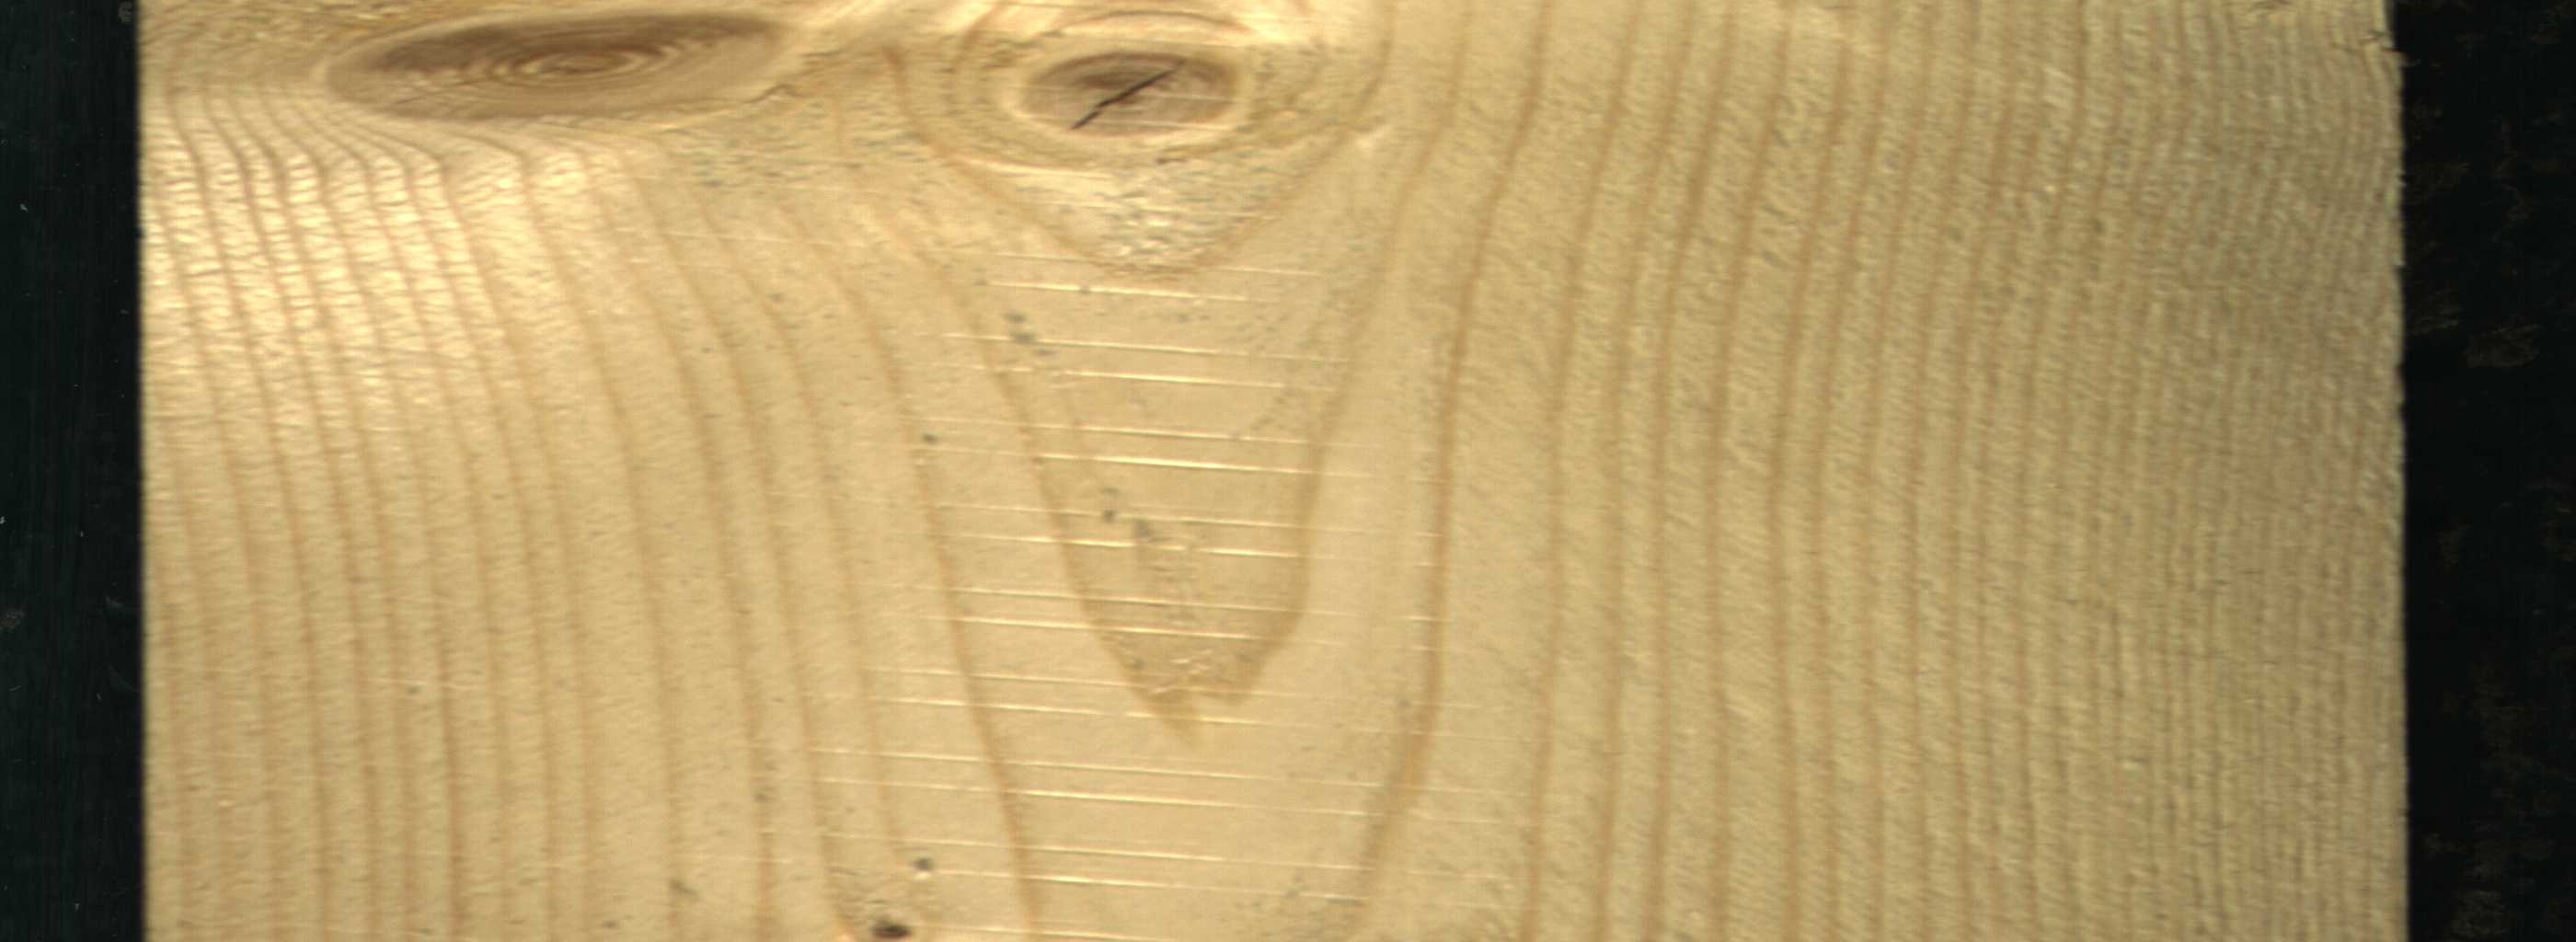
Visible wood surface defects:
knot_with_crack
Live_Knot